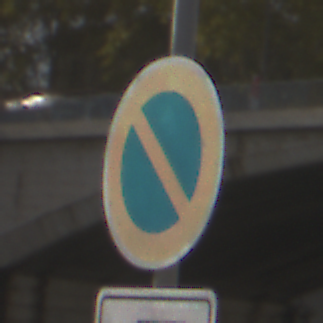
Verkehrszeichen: EingeschraenktesHalteverbot
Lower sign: MehrspurigeFahrzeuge2
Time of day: MorningAfternoon
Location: Outdoor (Suburban)
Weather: PartlyCloudy
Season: NotSpecified
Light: Natural